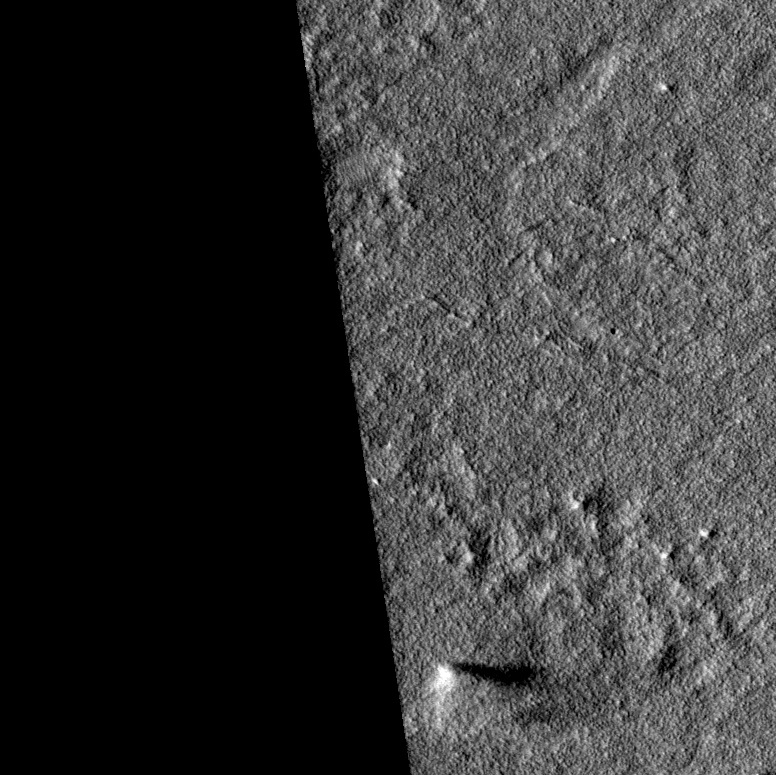
Label: dustdevil